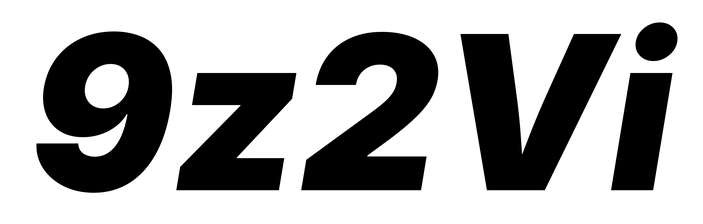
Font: Inter-Italic_Black_Italic